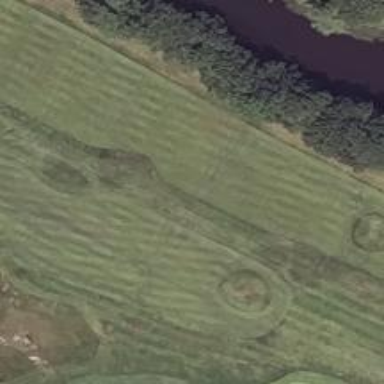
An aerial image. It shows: View of golf hole.